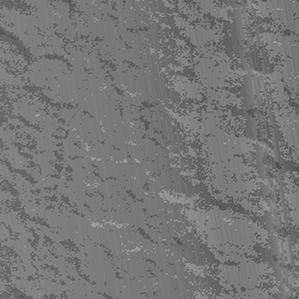
Label: frost